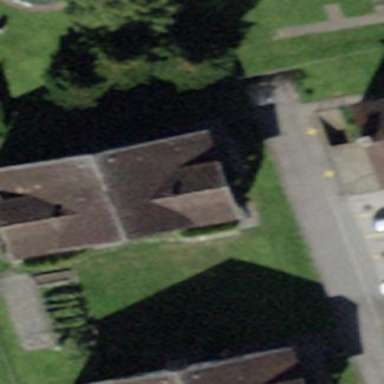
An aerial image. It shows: Building.